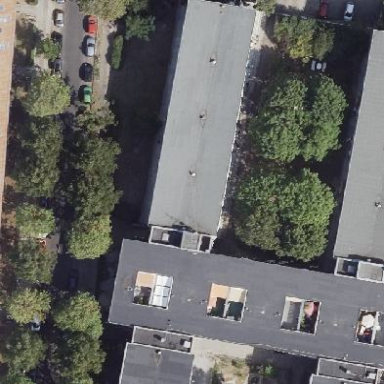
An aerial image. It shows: Building.